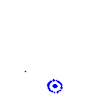
Particle: electron